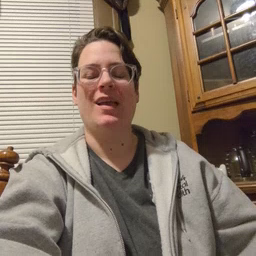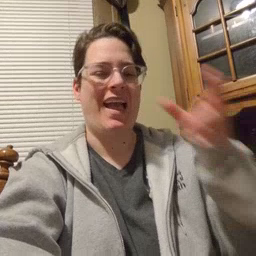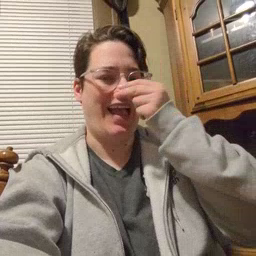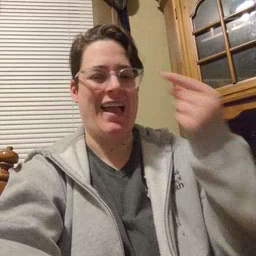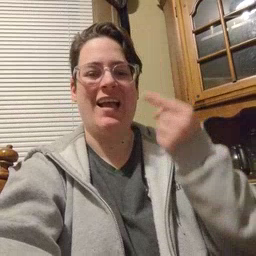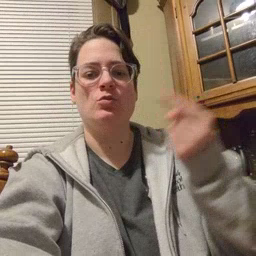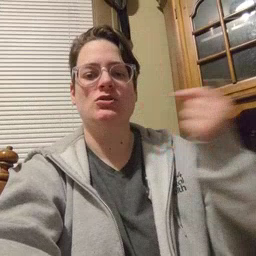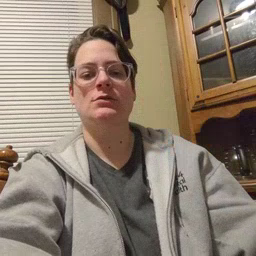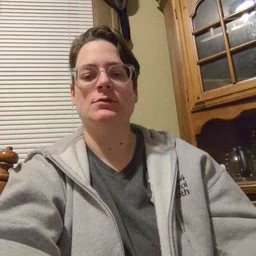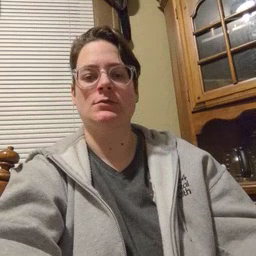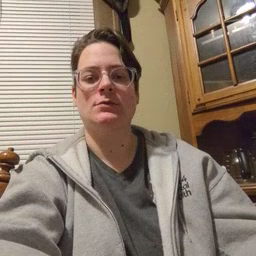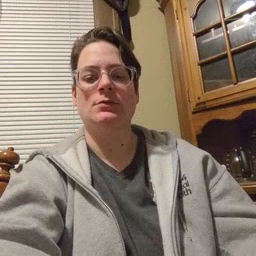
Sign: owie